Field crop: tomato
Growth stage: 2
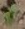
Species: solanum